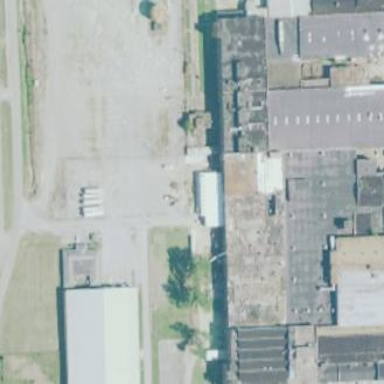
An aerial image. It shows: Historic factory.